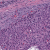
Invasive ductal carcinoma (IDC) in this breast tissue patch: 1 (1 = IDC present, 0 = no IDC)